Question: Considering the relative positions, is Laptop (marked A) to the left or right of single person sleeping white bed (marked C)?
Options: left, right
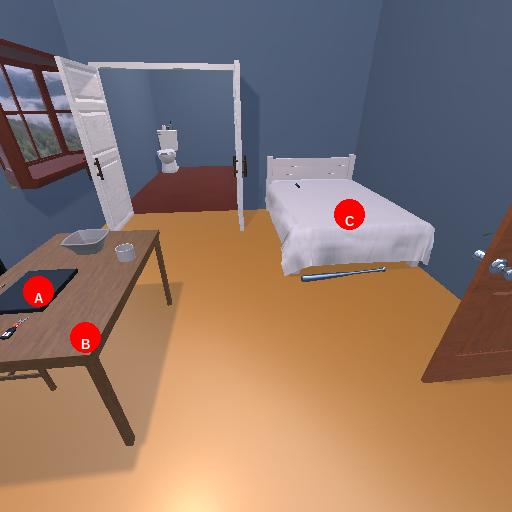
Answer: left